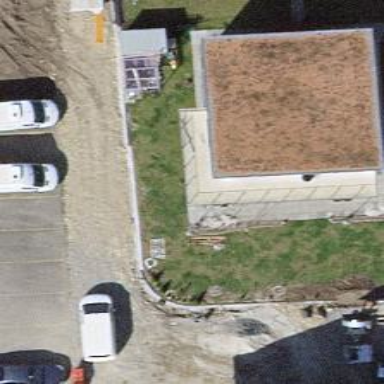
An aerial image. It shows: Detached building.